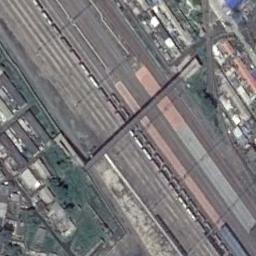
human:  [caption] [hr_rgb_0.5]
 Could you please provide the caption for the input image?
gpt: These railways are flanked by some buildings and some trains are on the railways .

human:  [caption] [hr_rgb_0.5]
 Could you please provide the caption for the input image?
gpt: There are many buildings of different shapes beside the railway .

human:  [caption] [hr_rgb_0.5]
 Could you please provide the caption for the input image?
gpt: There are many trees in the middle of the two railways .

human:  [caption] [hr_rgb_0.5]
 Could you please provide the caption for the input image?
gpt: The railway is next to some trees and houses .

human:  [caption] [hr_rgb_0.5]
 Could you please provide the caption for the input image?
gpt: There are many buildings beside the railway .